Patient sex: M
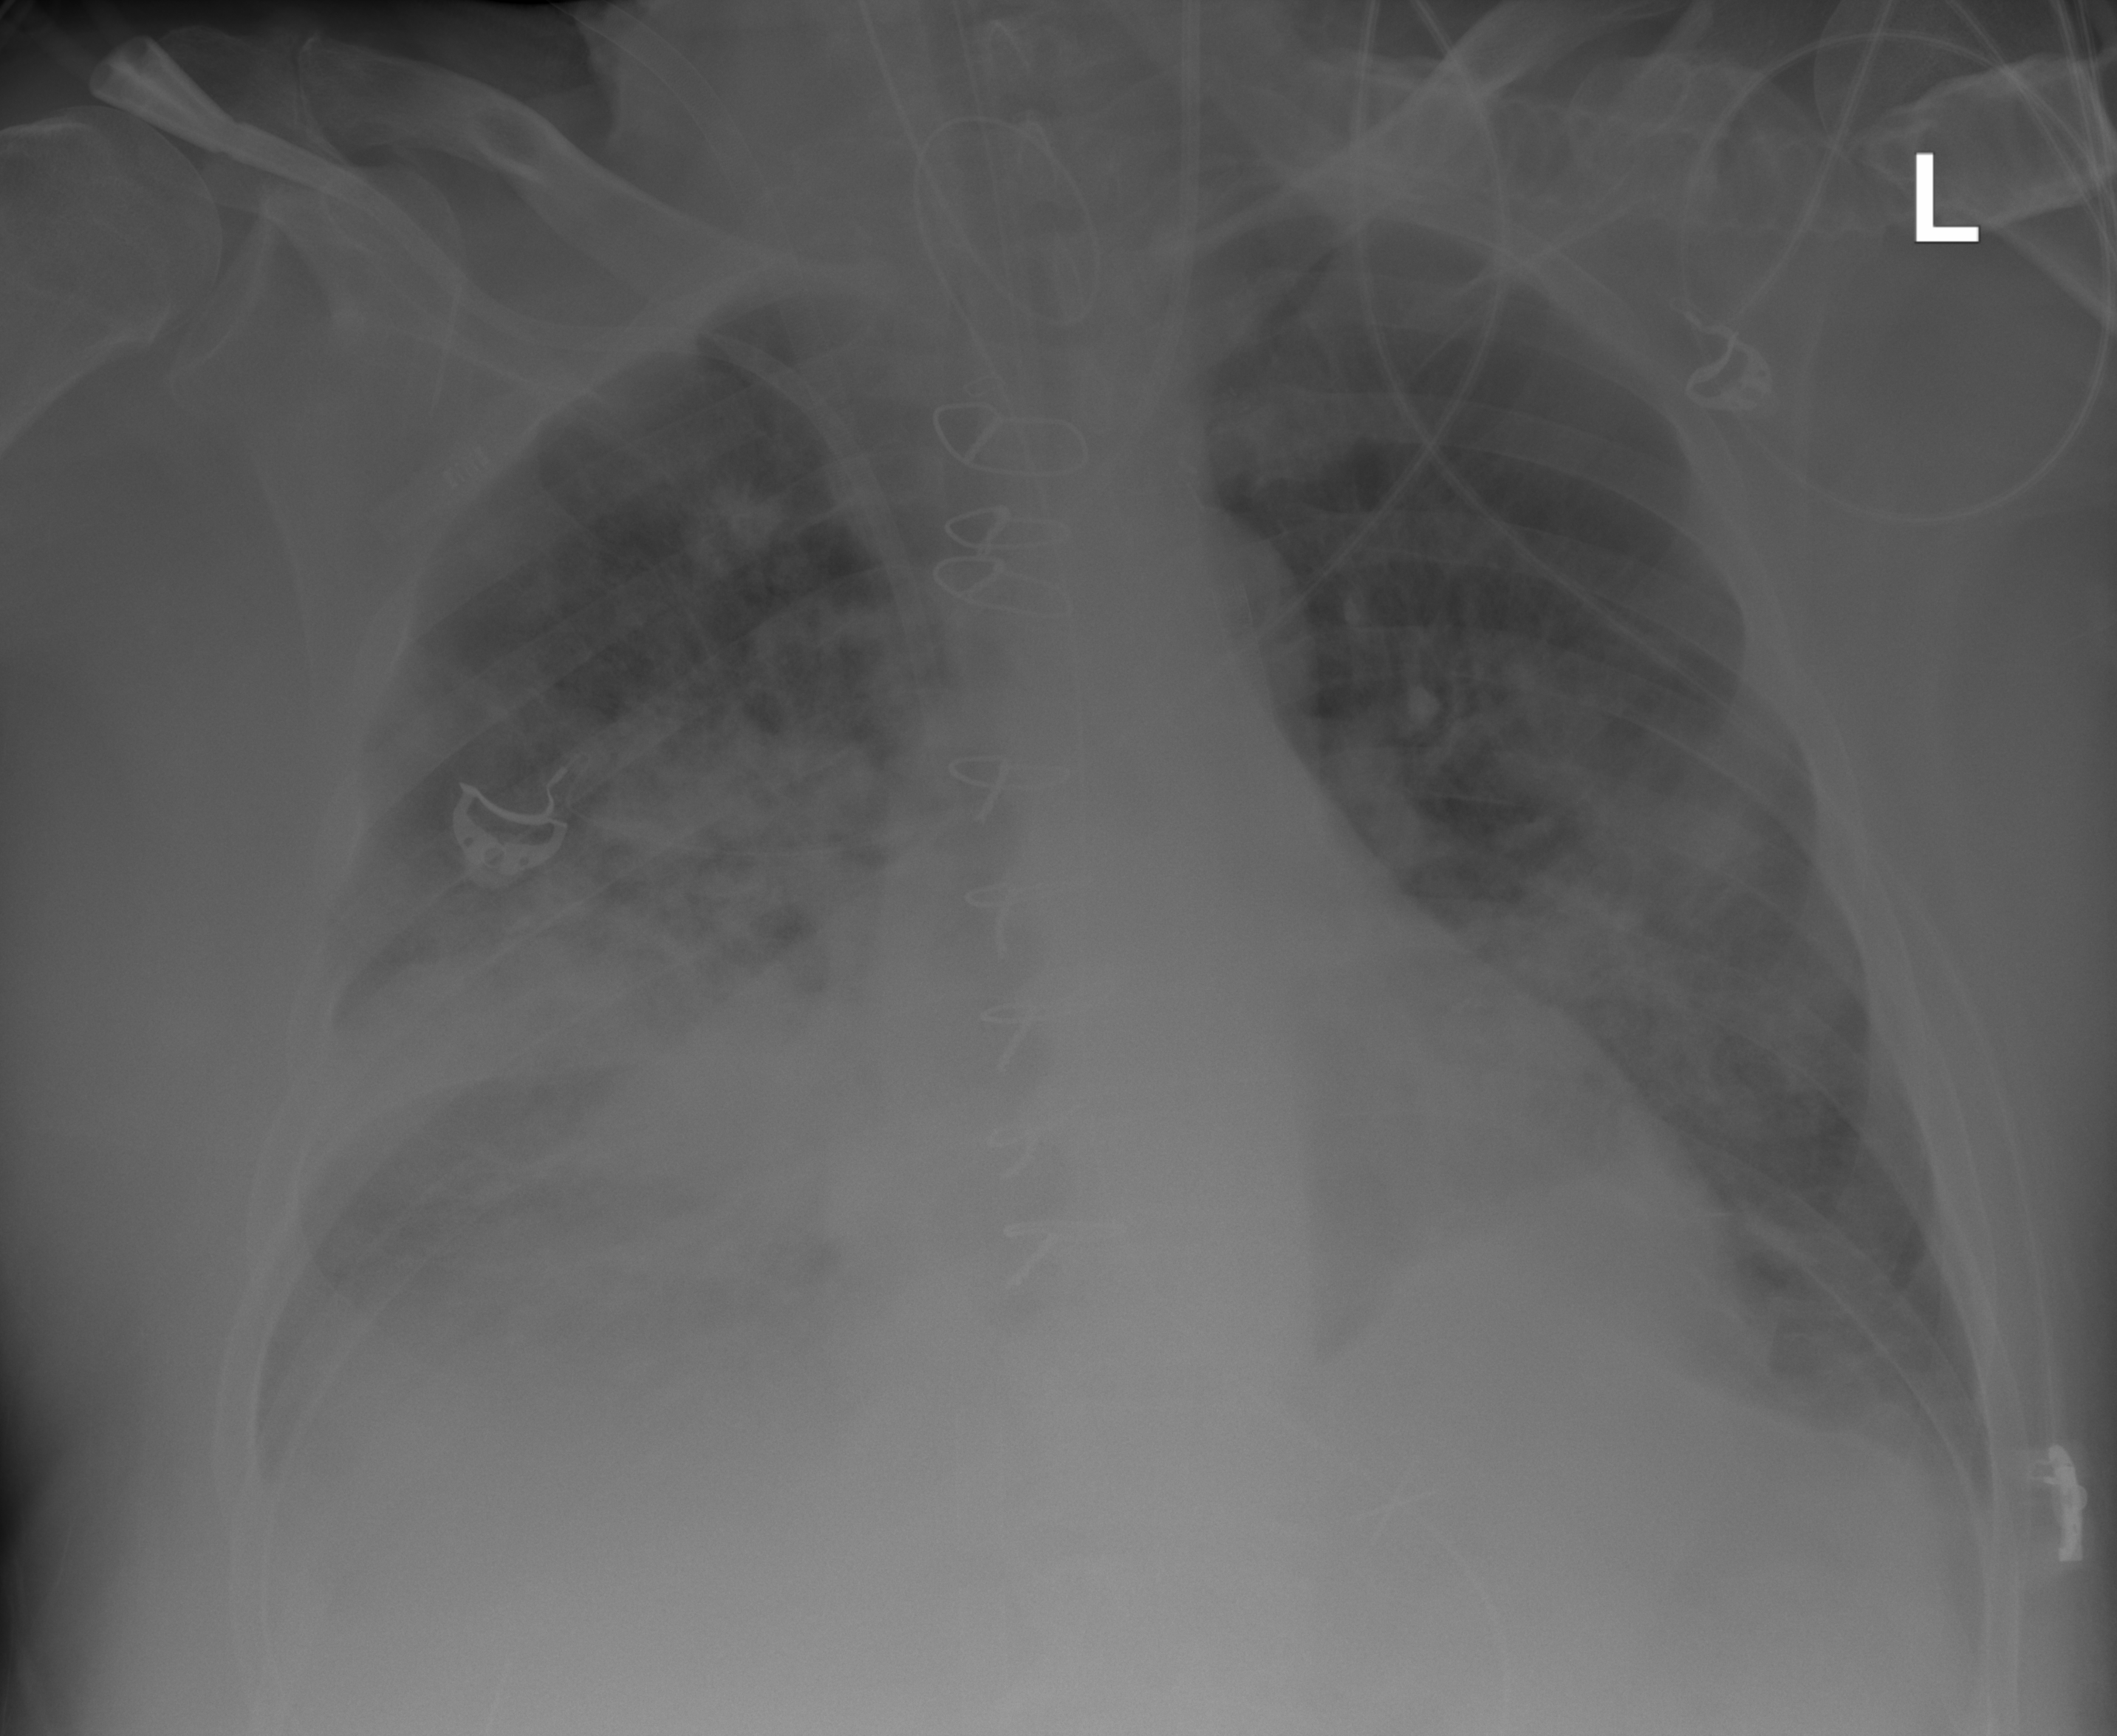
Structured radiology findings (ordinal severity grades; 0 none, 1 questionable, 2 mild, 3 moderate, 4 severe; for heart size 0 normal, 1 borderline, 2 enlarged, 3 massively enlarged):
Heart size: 0
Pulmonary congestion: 2
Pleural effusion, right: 0
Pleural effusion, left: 0
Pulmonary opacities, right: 3
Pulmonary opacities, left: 3
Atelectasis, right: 3
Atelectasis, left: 2